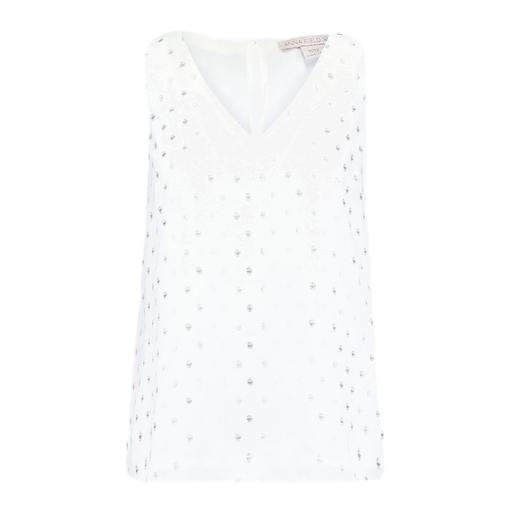
white sleeveless eyelet top, white gisella dot tank top, white victoria sleeveless eyelet blouse, white background